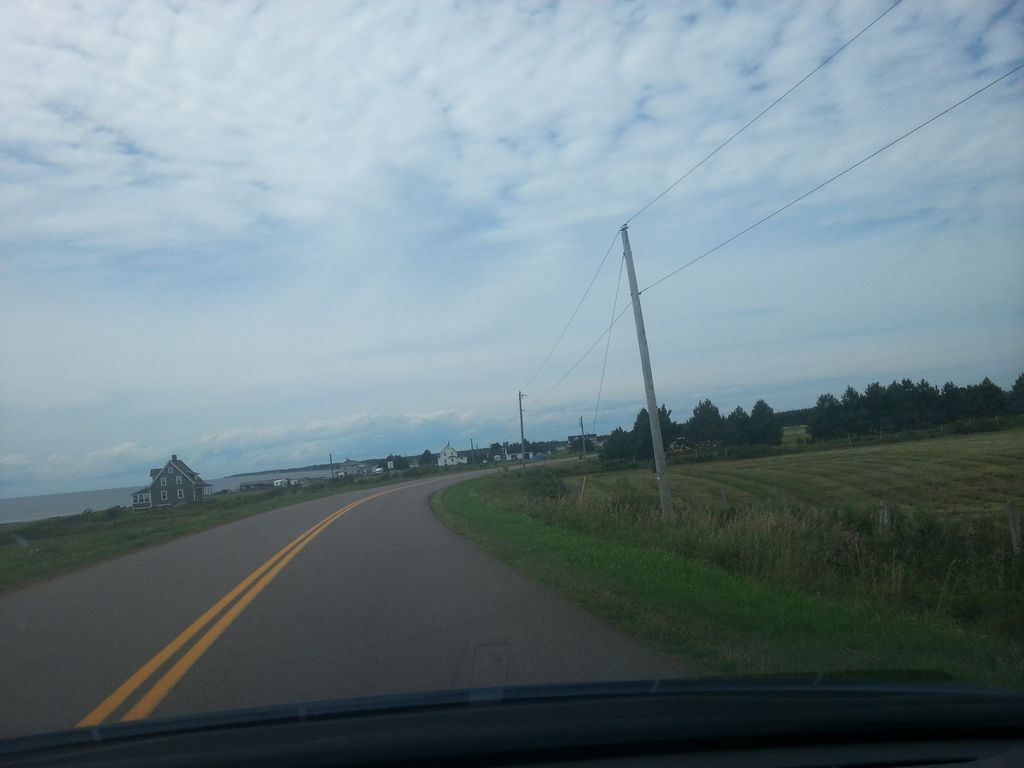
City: charlottetown